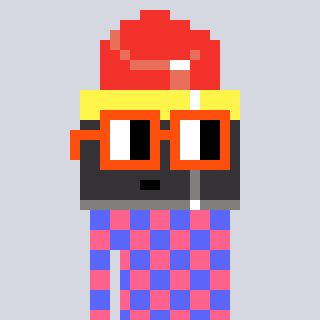
a pixel art character with square orange glasses, a lipstick-shaped head and a purple-colored body on a cool background